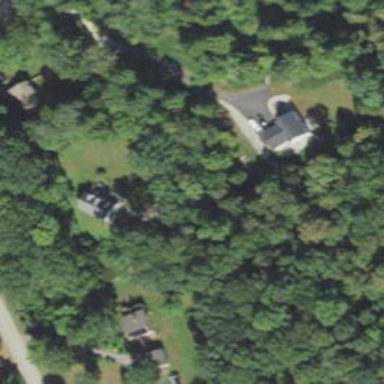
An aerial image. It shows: Residential driveway serving as service road.